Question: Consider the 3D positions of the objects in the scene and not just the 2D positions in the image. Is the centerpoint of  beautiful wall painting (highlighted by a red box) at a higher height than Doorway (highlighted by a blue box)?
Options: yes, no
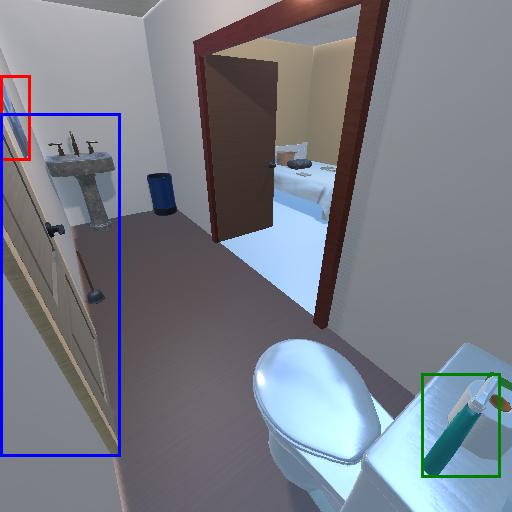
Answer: yes